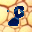
Label: 8